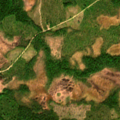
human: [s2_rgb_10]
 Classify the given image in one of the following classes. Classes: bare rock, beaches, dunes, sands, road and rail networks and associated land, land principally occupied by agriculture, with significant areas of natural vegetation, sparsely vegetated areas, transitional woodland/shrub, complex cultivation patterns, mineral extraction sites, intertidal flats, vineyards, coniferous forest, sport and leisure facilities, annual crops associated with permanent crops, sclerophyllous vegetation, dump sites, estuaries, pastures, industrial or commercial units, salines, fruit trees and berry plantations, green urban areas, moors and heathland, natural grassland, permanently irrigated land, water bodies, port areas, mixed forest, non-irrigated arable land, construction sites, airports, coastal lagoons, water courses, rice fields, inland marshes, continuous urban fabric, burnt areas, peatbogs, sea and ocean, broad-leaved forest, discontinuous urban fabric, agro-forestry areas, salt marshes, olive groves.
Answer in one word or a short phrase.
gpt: coniferous forest, transitional woodland/shrub, peatbogs